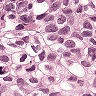
Metastatic tissue present: yes